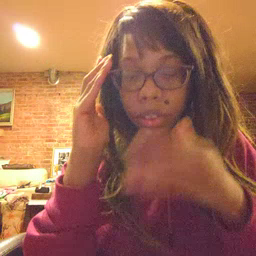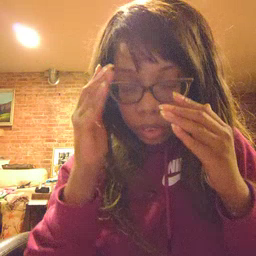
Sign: sleep